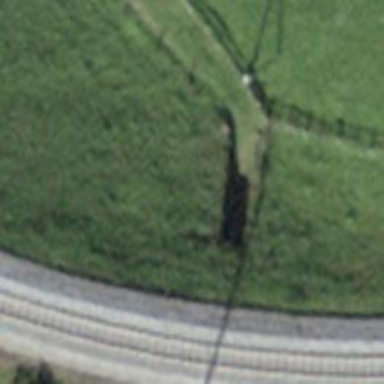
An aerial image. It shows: Track road passing through tunnel with grade 3 track surface.